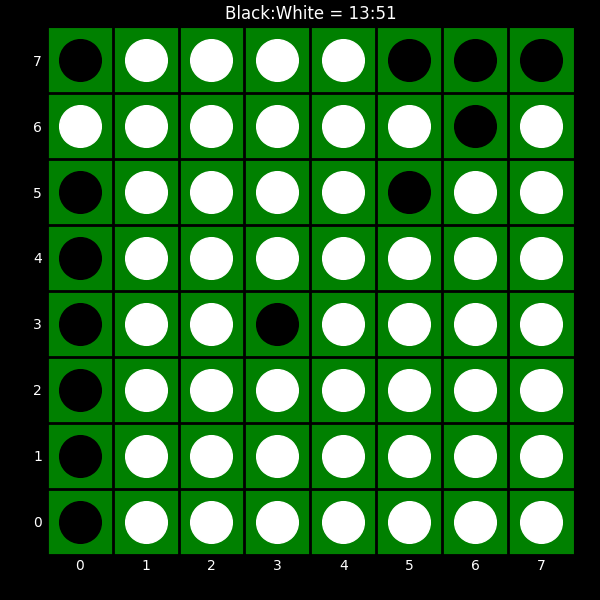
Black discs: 13
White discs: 51